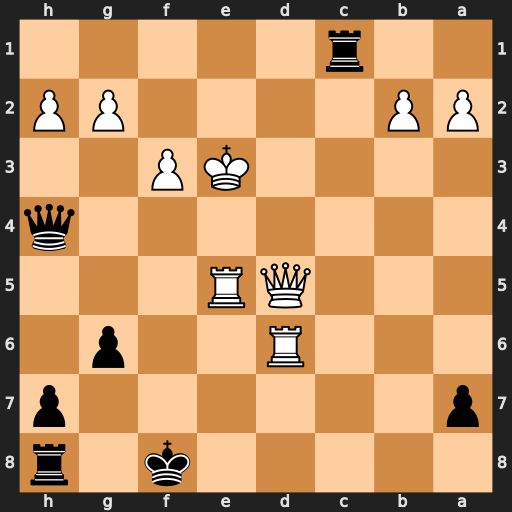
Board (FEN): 5k1r/p6p/3R2p1/3QR3/7q/4KP2/PP4PP/2r5
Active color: b
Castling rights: -
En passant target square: -
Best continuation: Re1+ Kd2 Qb4+ Kc2 Qa4+ b3 Qxa2+ Kc3 Qa1+